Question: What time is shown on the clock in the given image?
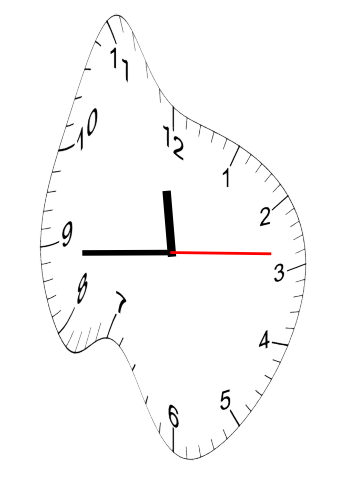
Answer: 11:44:14